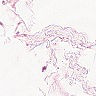
Metastatic tissue present: no